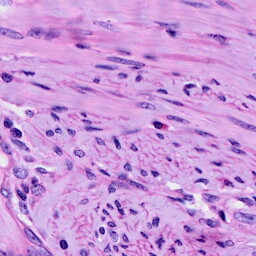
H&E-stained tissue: Cervix